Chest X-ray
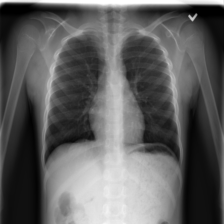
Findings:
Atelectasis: negative
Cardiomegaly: negative
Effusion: negative
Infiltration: negative
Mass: negative
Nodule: negative
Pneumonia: negative
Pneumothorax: negative
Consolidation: negative
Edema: negative
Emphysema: negative
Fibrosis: negative
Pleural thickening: negative
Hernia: negative